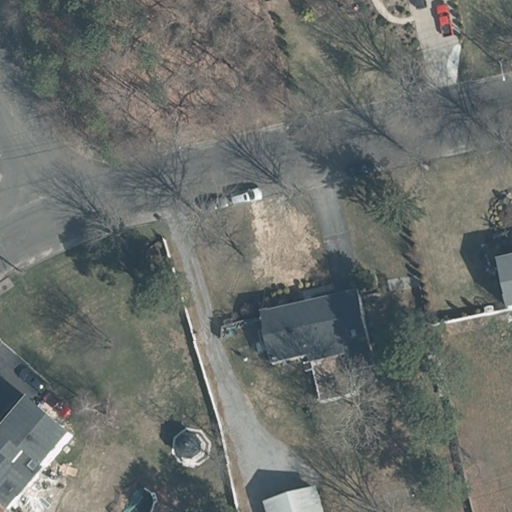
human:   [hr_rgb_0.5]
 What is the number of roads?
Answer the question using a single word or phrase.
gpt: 2

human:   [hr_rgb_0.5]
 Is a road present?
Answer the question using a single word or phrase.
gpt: yes

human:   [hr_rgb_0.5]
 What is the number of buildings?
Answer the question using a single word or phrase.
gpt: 5

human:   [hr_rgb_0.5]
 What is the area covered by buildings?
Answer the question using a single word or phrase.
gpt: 479m2

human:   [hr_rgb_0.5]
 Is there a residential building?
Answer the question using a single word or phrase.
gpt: yes

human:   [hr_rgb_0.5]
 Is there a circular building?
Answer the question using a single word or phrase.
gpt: yes

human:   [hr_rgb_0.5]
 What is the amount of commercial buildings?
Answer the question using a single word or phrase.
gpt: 0

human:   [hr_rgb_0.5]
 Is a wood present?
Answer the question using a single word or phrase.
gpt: yes

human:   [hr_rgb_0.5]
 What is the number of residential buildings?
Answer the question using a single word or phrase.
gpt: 4

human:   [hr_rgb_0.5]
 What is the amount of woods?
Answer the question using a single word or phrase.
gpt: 1

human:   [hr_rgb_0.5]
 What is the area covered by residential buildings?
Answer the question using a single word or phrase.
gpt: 451m2

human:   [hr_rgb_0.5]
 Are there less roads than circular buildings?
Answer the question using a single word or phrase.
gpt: no

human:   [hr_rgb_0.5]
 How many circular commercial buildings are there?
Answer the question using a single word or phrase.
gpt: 0

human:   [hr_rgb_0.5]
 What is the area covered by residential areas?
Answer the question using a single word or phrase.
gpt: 9196m2

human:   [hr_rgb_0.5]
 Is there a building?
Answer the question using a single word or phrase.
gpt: yes

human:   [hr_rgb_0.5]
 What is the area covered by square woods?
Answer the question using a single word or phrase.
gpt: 0m2

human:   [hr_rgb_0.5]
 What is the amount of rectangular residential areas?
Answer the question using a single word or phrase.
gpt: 0

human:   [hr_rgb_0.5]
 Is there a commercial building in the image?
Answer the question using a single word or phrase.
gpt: no

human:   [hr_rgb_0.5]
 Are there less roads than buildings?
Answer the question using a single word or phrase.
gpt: yes

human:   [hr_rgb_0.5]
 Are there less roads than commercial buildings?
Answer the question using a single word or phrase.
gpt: no

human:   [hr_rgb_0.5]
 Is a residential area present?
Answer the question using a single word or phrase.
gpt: yes

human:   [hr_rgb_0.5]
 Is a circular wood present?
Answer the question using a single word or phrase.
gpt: no

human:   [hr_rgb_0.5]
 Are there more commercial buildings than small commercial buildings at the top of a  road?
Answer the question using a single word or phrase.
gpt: no

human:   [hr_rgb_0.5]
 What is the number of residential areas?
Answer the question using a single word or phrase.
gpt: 1

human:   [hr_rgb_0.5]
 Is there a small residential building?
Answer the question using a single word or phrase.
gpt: yes

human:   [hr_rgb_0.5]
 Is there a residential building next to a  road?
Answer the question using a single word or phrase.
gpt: yes

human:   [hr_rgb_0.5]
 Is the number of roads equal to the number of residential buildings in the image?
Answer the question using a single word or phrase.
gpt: no

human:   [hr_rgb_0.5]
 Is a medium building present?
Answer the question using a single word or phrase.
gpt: yes

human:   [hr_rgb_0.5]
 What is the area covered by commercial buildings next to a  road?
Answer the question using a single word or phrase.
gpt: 0m2

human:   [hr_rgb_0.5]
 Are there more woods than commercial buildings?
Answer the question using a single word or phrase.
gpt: yes

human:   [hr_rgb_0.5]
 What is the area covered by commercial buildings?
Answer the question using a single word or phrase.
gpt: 0m2

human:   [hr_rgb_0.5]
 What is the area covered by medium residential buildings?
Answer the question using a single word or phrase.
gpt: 407m2

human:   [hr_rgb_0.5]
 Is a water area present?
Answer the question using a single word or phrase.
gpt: no

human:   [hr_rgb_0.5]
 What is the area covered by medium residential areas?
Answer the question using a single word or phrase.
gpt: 0m2

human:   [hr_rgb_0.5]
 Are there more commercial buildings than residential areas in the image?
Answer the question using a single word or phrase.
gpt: no

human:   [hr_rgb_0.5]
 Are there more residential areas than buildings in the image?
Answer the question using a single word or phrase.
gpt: no

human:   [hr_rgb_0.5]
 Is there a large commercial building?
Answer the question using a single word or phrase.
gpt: no

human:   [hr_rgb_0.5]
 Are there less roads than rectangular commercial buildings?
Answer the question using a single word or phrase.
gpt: no

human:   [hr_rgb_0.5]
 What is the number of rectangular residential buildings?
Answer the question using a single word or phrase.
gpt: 3

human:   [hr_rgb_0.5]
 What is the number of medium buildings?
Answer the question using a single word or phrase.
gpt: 2

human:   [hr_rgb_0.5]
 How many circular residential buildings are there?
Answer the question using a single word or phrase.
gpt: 0

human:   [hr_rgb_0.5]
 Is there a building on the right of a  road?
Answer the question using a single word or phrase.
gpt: yes

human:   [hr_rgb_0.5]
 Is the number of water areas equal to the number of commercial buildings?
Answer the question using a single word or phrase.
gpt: yes

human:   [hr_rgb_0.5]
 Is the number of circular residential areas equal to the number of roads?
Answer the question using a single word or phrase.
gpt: no

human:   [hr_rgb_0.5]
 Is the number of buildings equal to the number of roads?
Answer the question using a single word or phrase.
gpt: no

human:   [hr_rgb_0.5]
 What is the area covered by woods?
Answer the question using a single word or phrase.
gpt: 1417m2

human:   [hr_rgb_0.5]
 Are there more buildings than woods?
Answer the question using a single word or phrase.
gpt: yes

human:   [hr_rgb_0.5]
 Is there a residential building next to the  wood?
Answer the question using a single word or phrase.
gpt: yes

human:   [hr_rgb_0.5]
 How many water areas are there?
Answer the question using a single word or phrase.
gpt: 0

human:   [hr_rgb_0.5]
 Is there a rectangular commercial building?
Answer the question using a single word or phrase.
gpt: no

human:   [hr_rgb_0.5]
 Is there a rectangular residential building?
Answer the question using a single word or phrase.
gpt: yes

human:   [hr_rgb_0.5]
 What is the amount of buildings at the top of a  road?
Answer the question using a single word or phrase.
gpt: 0

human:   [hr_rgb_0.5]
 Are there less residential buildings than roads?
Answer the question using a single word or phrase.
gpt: no

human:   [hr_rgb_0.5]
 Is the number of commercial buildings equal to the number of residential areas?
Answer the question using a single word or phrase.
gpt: no

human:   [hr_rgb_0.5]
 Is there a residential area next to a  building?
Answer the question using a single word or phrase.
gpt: yes

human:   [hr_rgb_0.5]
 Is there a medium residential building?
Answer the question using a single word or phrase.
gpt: yes

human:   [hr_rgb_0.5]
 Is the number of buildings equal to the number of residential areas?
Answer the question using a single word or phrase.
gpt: no

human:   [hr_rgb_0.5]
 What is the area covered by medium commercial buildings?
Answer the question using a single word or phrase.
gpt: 0m2

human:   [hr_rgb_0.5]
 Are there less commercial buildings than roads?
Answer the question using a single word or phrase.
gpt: yes

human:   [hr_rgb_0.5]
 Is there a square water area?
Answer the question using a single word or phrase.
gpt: no

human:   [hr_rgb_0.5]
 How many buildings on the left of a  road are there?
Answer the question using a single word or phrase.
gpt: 2

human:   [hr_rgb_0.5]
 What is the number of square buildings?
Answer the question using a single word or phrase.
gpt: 1

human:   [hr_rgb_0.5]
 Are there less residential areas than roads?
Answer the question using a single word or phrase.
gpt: yes

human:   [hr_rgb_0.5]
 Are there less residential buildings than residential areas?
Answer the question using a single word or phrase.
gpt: no